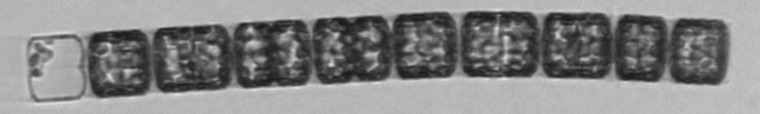
Label: Lauderia_annulata